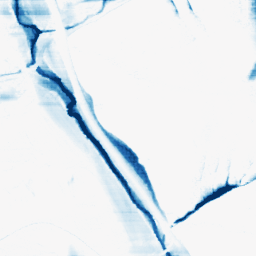
Category: morphological
Decomposition family: morphological_rect
Decomposition parameters: operation: closing
width: 50
height: 3
Upsampling method: sinc_blackman
Upsampling parameters: scale: 8
kernel_size: 16
Upsampling scale: 8